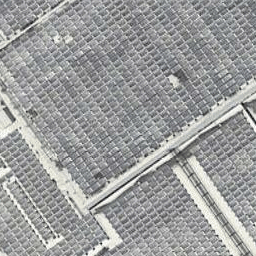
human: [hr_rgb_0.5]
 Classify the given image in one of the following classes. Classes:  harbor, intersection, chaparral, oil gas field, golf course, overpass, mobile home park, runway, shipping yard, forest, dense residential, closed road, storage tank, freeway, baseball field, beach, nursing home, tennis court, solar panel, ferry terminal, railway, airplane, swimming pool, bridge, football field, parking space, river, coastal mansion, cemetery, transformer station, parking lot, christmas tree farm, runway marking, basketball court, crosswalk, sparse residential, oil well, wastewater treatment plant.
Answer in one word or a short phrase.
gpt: solar panel